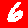
Digit: 6